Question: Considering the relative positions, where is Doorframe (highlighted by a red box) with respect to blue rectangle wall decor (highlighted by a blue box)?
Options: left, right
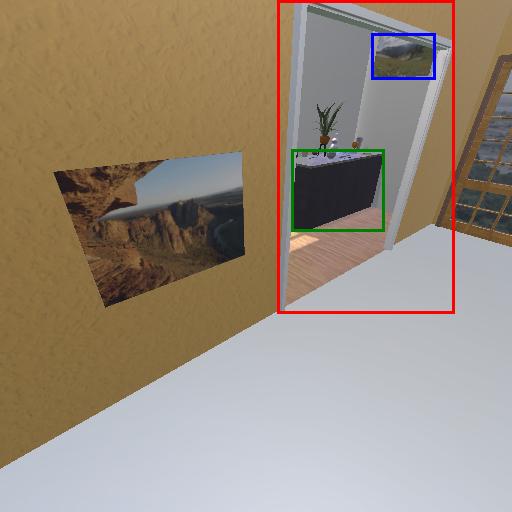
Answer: left